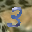
Label: 3